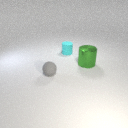
small cyan rubber cylinder behind large green metal cylinder